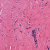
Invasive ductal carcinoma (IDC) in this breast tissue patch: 0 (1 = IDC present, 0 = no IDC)